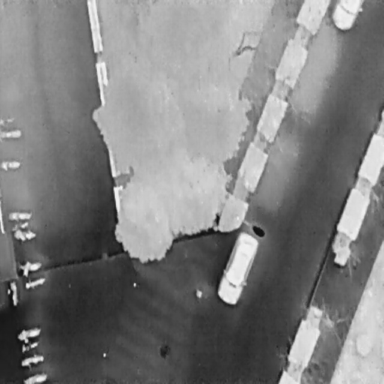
There are 15 objects shown in the infrared image, including 13 Bicycles, and two Cars.